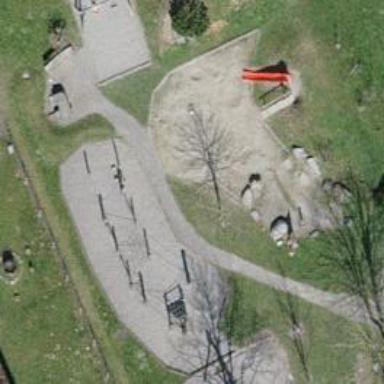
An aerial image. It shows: Playground area for leisure land.